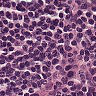
Metastatic tissue present: no